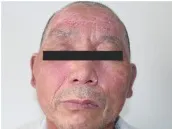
(A) Edematous violaceous erythema on the face and periorbital tissues.
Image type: medical_photograph (skin_photograph)